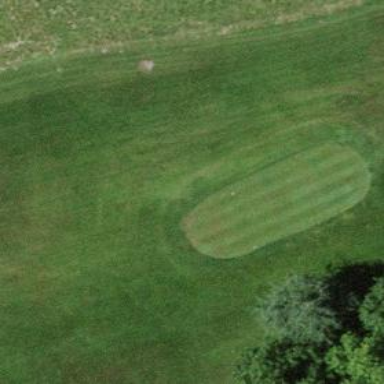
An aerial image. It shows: Grass area designated as golf tee.